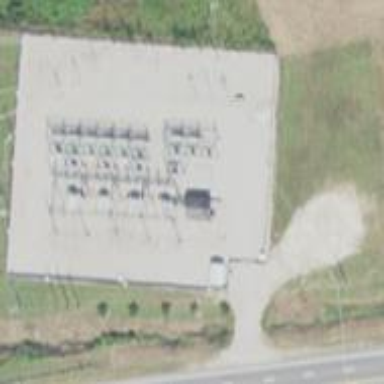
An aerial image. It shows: Distribution substation surrounded by fence.